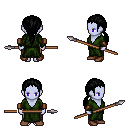
a pixel art fantasy rpg character, female body template, dark elf, purple skin, green robe, robe skirt, black ponytail hairstyle, leather bracers, brown shoes, spear, four views (front, back, left, right), 2x2 character sprite sheet, small pixel art, hard edges, no anti-aliasing